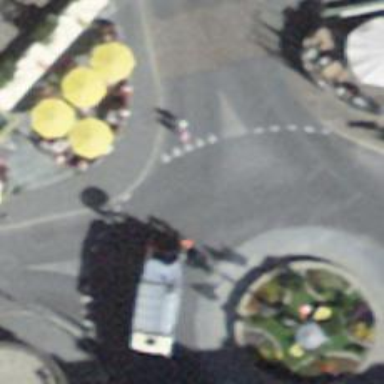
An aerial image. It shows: Secondary road made of asphalt leading to roundabout.